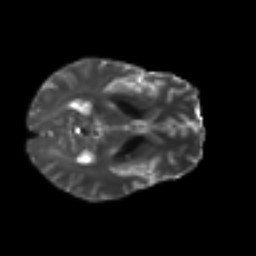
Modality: T2w
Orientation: axial
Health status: ill
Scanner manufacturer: philips
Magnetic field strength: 3 T
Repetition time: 9 s
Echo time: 0.127 s